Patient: sex F, age 65
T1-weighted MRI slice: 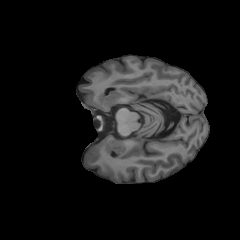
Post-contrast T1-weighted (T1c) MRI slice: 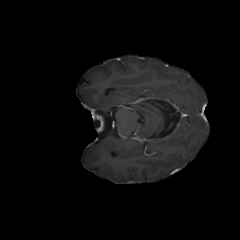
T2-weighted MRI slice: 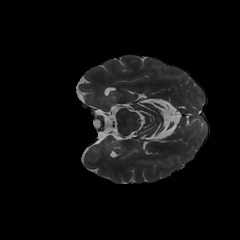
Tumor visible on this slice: no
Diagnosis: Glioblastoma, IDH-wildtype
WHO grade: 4